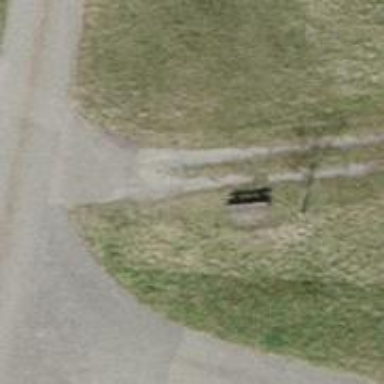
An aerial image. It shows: Brown bench.